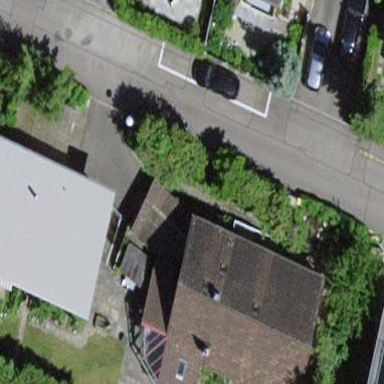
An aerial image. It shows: Detached building.